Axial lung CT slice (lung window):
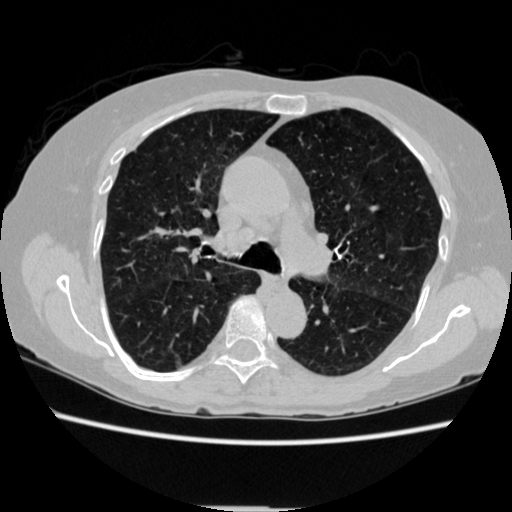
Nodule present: no